Question: I have one Object and it contains value as shown in picture.
But when i log its value but it not give me value
Please see image. at the time of debugging i am able to see array of value. Can any one please tell me how can i get this value.?
'''
Loger.d("TAG", "loop called " + object.toString());
'''
'''
loop called [Ljava.lang.Object;@41ea9df8
'''

Any Help Would be appreciated.
Its not Object Array Its Object
'''
@Override
public IOIOLooper createIOIOLooper(String connectionType, Object extra) {
return createIOIOLooper();
}
'''
this extra variable also shows me same value as like Picture.
Thanks
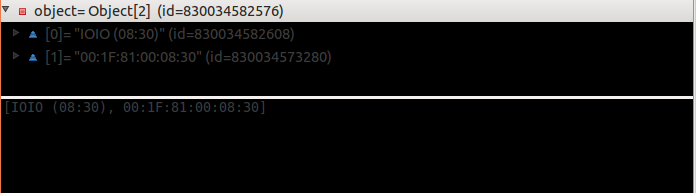
Answer: you can print your Object
'''
System.out.print(java.util.Arrays.toString(object));
'''
since your object is an array, or you can use your object after adding an index to access the element in your array, like
'''
Object objectOne = object[0];
Object objectTwo = object[1];
'''
and so on